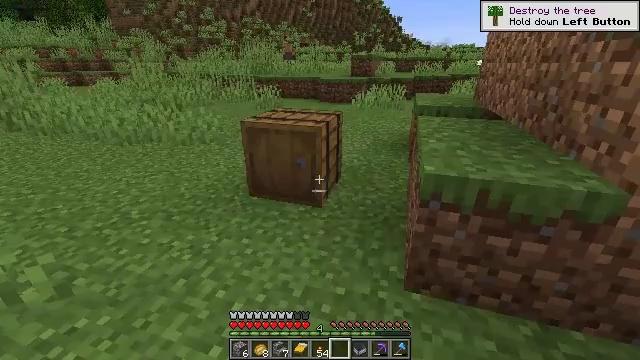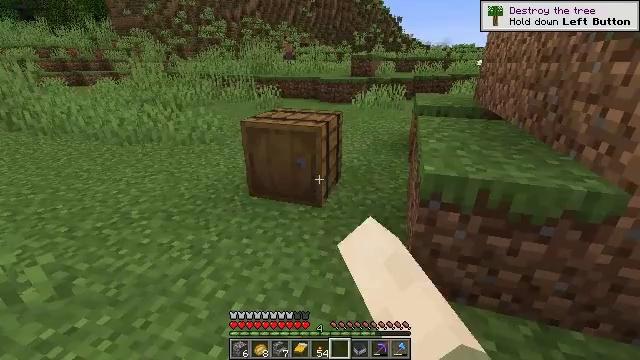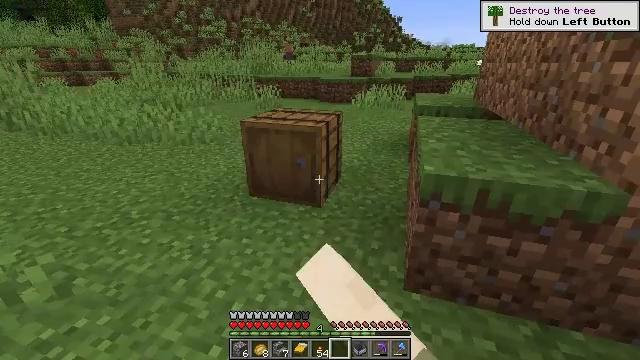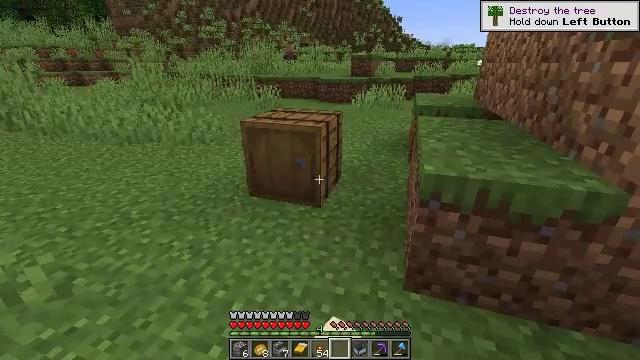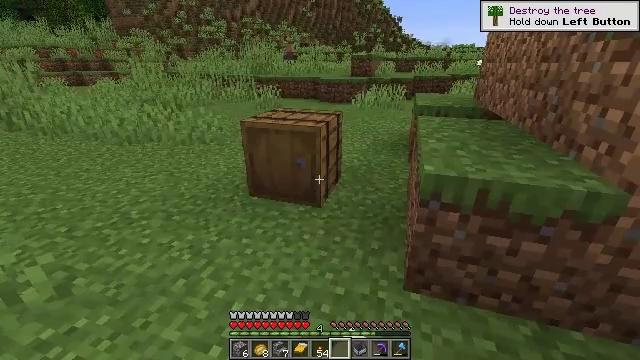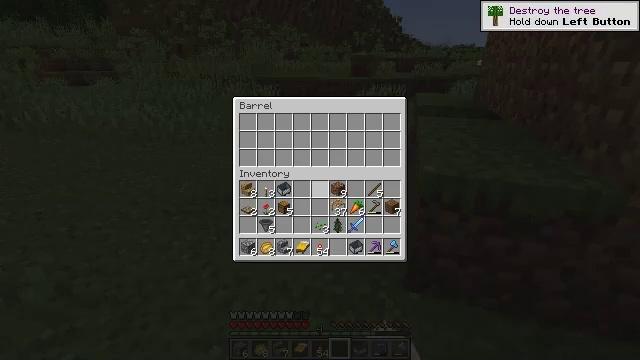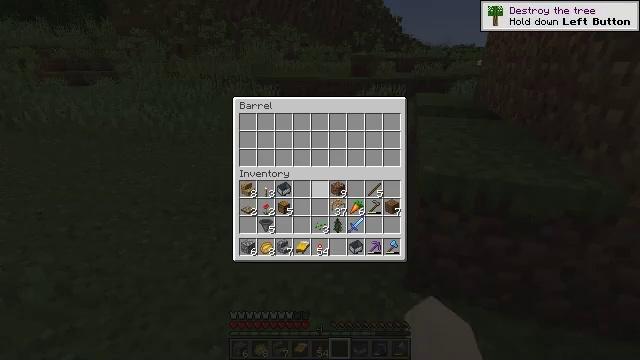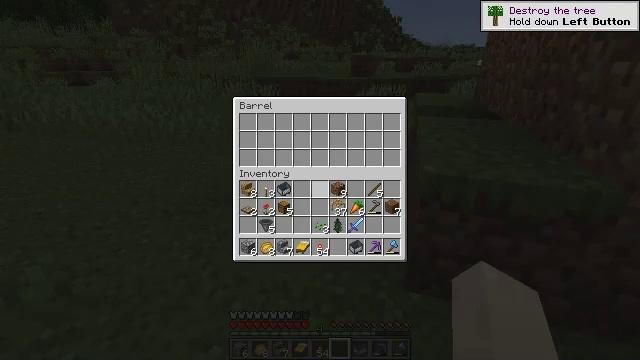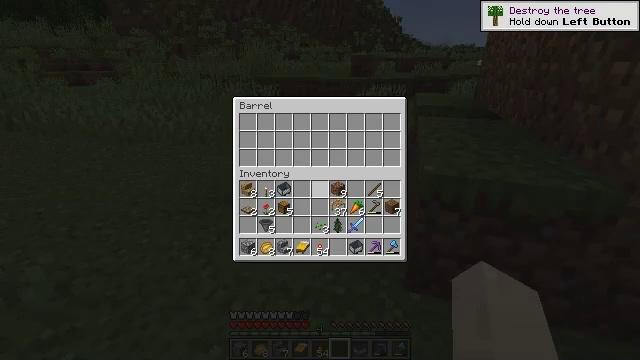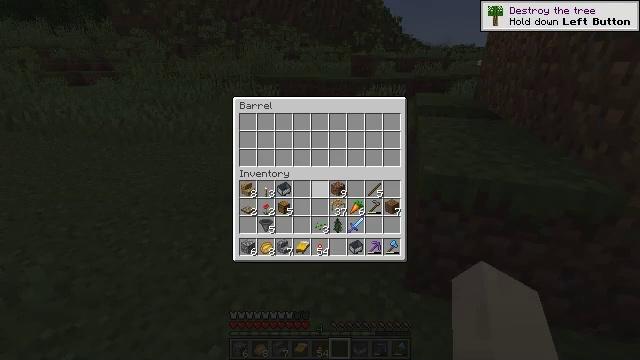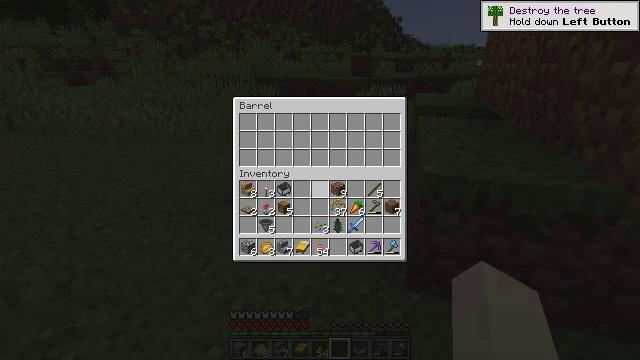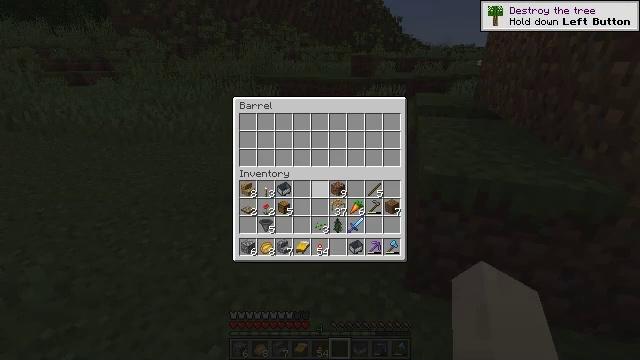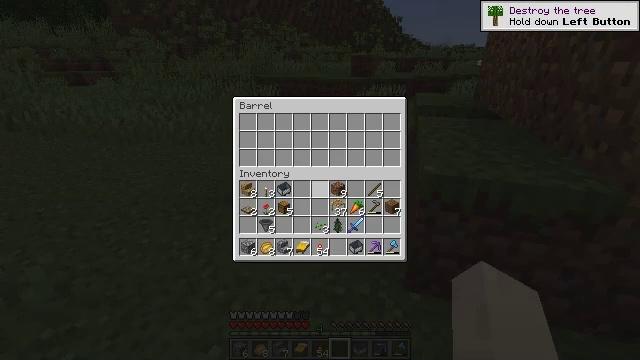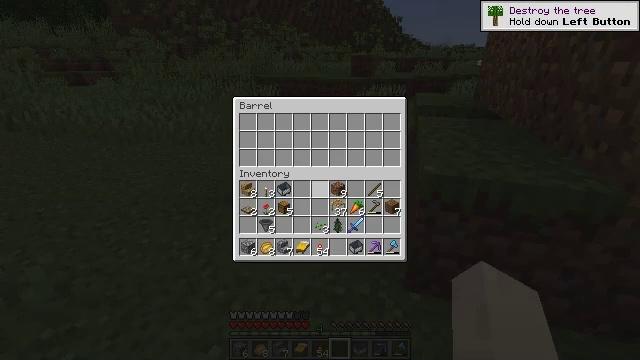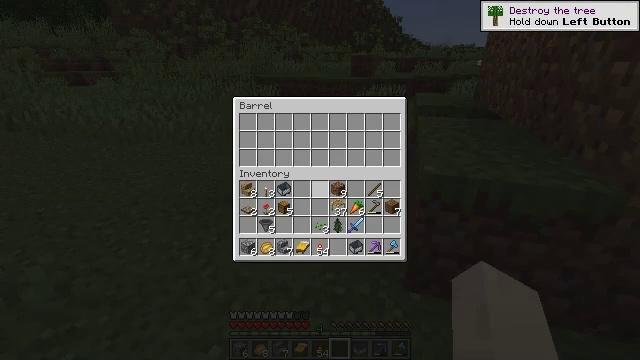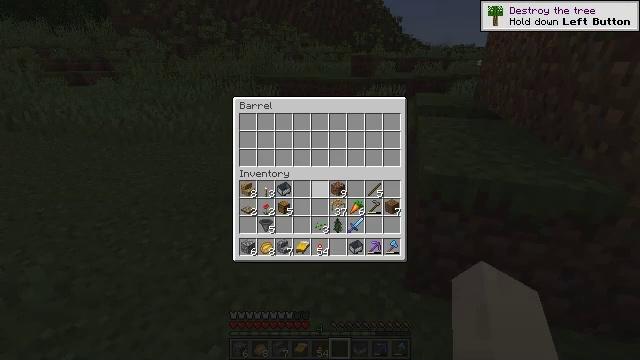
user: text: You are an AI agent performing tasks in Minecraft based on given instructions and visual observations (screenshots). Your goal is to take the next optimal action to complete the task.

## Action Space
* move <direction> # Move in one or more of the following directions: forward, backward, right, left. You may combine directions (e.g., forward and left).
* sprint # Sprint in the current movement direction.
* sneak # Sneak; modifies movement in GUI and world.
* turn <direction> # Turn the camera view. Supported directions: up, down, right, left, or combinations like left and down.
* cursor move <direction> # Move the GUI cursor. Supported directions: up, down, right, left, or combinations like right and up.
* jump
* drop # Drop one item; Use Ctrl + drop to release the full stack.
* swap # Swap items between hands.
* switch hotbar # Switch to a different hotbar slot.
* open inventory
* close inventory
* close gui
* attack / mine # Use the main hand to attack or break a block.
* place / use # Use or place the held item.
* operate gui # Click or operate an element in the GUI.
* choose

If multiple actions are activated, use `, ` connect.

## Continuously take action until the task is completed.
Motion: motion action
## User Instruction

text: Mine the barrel to retrieve its items.
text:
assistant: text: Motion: no_op
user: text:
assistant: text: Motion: no_op
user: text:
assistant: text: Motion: no_op
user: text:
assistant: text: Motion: no_op
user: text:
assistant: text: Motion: no_op
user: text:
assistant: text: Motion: no_op
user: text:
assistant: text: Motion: no_op
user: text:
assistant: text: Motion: no_op
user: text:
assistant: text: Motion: no_op
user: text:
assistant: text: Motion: no_op
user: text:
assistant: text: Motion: no_op
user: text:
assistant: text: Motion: no_op
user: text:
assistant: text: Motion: no_op
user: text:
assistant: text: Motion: no_op
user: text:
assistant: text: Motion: no_op
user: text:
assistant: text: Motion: no_op
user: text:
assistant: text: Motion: no_op
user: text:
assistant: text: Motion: no_op
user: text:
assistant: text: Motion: no_op
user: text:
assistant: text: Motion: no_op
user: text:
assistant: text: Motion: no_op
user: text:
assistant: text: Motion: no_op
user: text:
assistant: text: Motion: no_op
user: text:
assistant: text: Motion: no_op
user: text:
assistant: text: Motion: no_op
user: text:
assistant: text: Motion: no_op
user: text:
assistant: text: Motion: no_op
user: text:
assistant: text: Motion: no_op
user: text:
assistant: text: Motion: no_op
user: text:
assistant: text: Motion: no_op